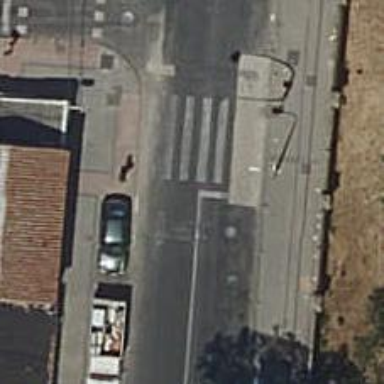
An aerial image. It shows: Public transport stop position.